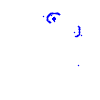
Particle: kaon